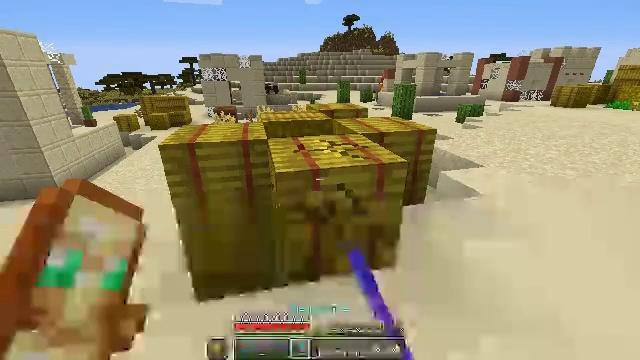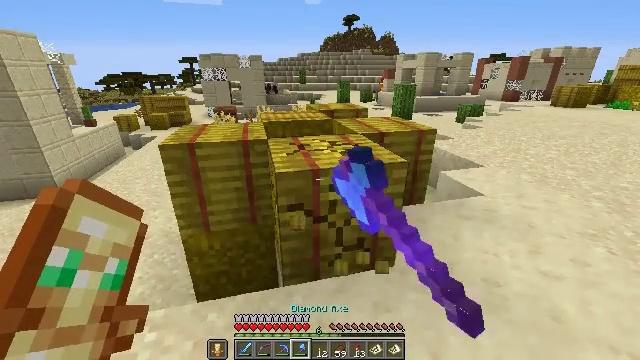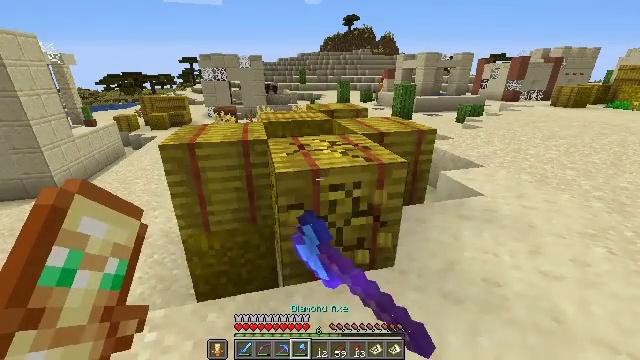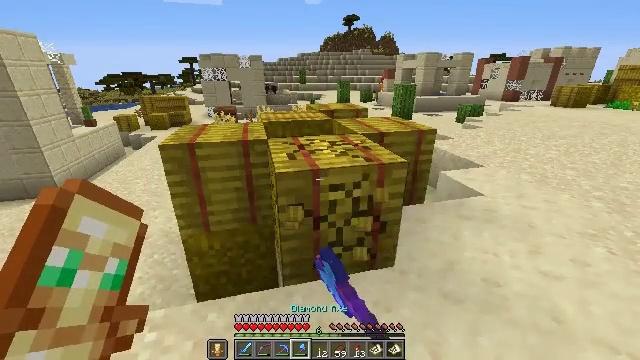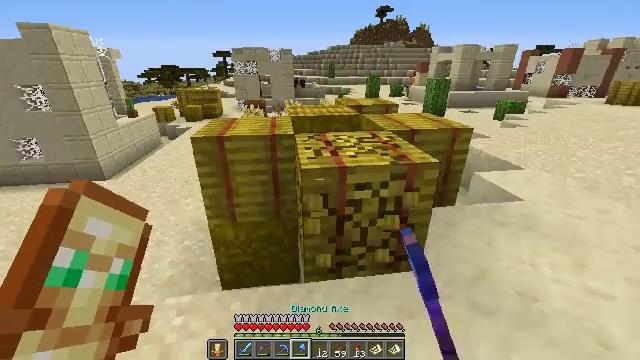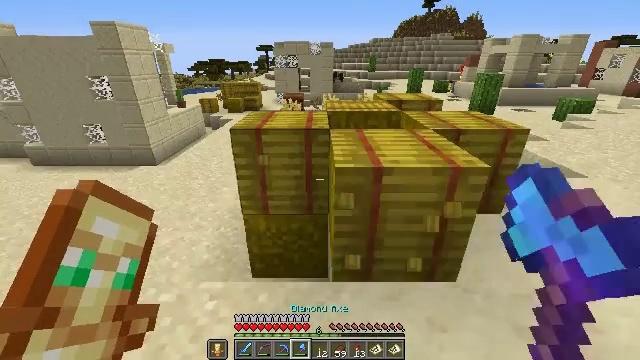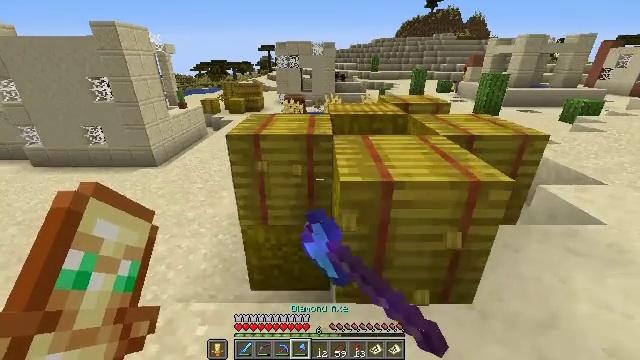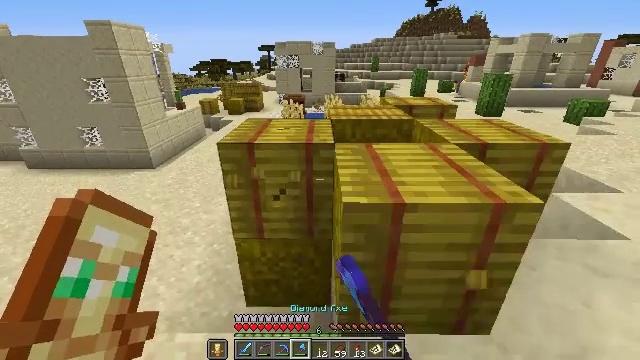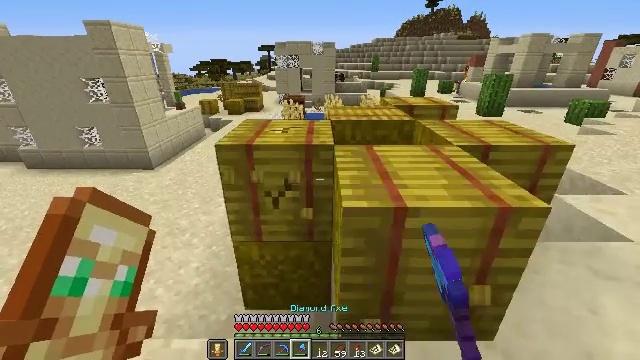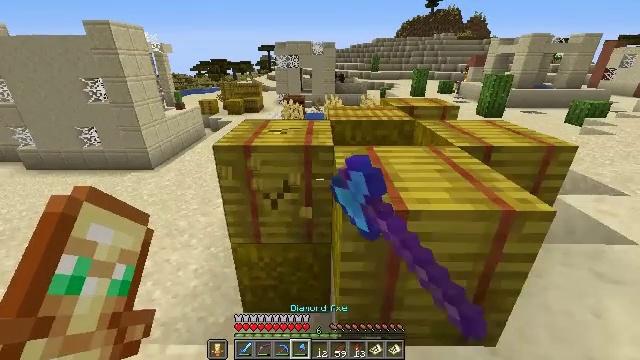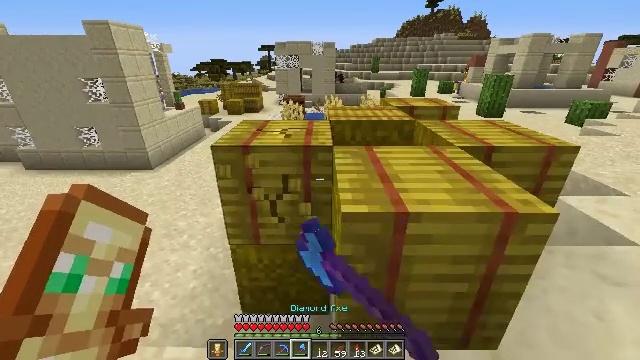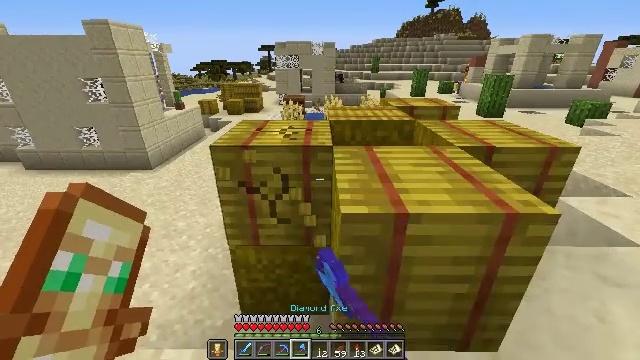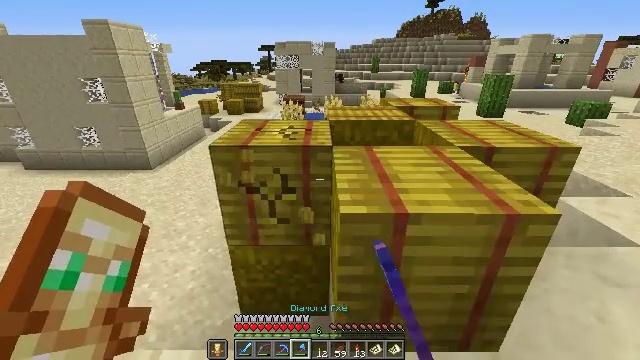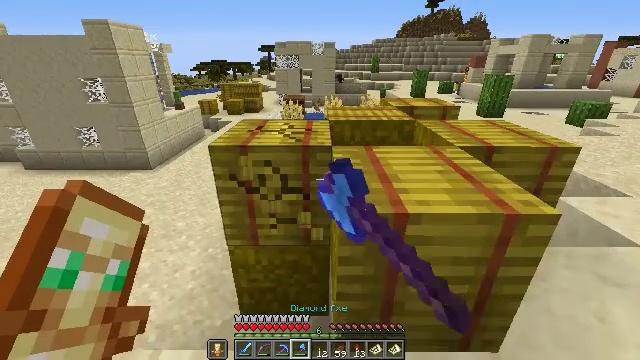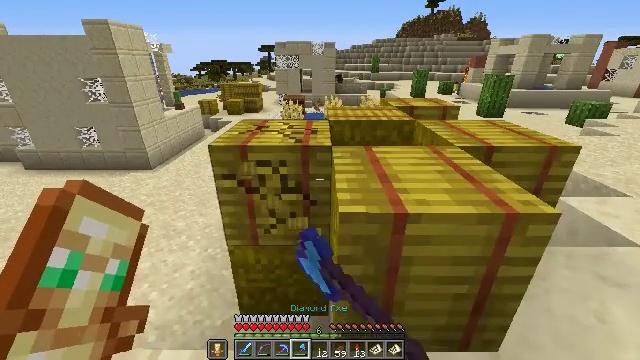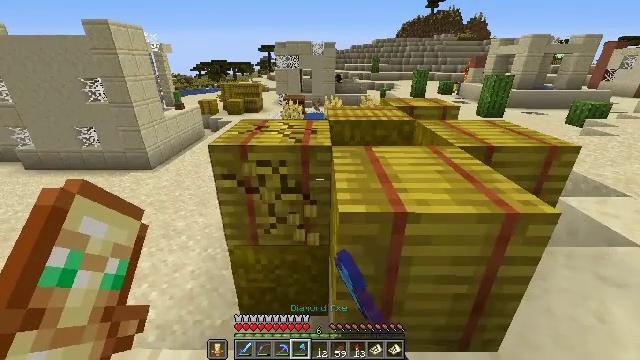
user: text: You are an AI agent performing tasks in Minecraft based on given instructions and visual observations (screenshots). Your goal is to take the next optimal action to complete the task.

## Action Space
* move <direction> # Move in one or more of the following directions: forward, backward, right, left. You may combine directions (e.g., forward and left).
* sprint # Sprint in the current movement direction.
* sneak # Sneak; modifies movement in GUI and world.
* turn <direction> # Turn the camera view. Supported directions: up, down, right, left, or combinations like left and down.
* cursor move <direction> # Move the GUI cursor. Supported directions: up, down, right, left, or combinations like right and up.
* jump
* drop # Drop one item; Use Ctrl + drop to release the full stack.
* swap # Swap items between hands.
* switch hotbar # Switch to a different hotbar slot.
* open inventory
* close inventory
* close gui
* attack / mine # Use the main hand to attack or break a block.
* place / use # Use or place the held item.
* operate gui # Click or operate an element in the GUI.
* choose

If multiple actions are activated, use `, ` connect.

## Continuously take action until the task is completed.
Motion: motion action
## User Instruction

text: Gather hay blocks from the farm.
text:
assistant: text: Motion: attack / mine
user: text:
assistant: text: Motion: attack / mine
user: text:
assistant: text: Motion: attack / mine
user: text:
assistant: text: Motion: move forward, turn left and down, attack / mine
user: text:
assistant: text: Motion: move forward, turn left and down, attack / mine
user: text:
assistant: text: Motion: move forward, attack / mine
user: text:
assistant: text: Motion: attack / mine
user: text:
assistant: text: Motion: attack / mine
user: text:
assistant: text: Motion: attack / mine
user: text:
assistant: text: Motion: attack / mine
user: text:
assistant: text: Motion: attack / mine
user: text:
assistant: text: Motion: attack / mine
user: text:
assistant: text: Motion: attack / mine
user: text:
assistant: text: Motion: attack / mine
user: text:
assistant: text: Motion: attack / mine
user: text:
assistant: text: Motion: attack / mine
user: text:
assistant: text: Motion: attack / mine
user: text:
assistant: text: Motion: attack / mine
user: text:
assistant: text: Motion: attack / mine
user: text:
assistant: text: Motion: attack / mine
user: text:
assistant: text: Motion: turn right, attack / mine
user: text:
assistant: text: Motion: turn right, attack / mine
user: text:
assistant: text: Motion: attack / mine
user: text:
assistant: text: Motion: turn right, attack / mine
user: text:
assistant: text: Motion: turn right, attack / mine
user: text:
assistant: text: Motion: attack / mine
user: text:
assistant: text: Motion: attack / mine
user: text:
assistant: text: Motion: attack / mine
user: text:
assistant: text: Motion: attack / mine
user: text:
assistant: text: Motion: attack / mine